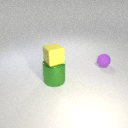
large green metal cylinder below small yellow rubber cube